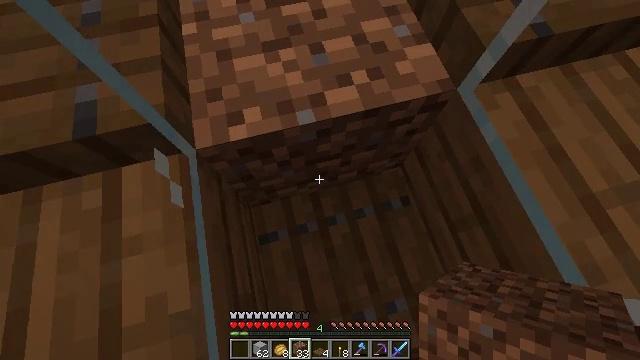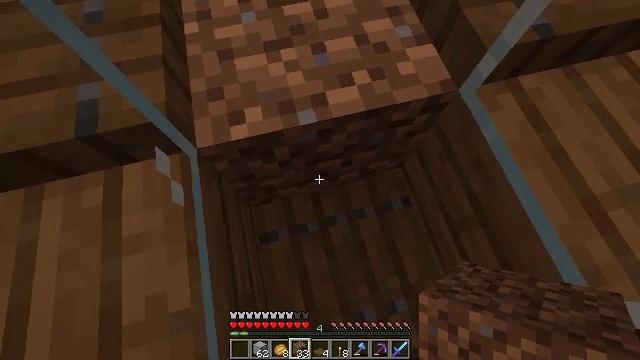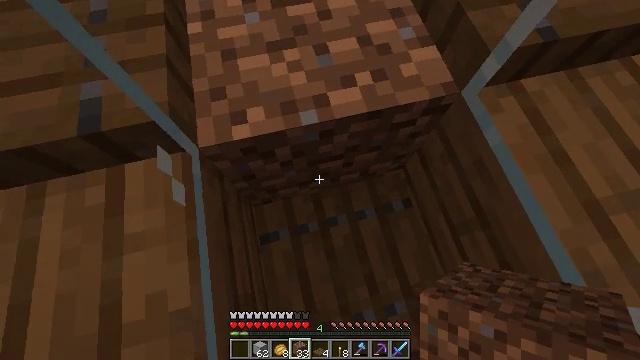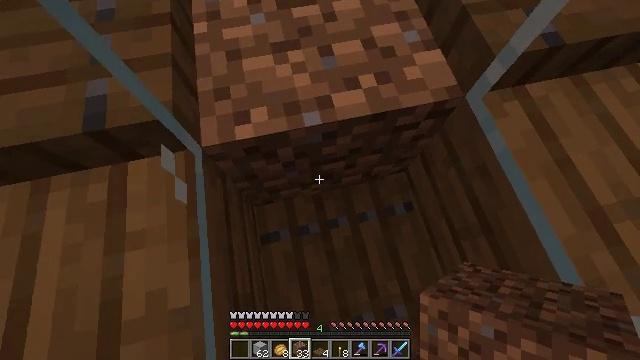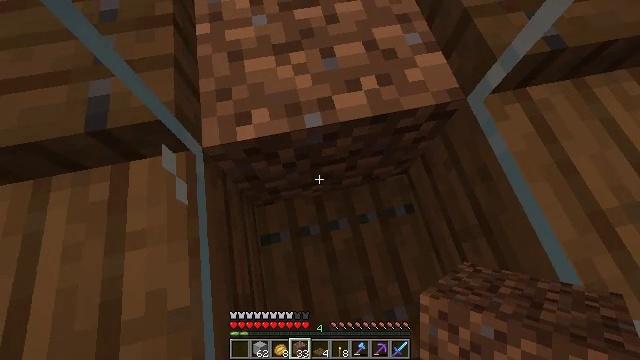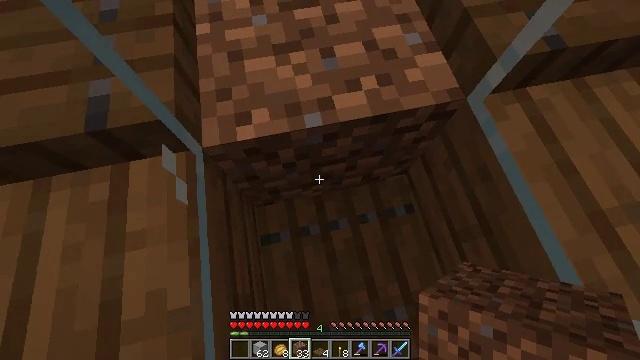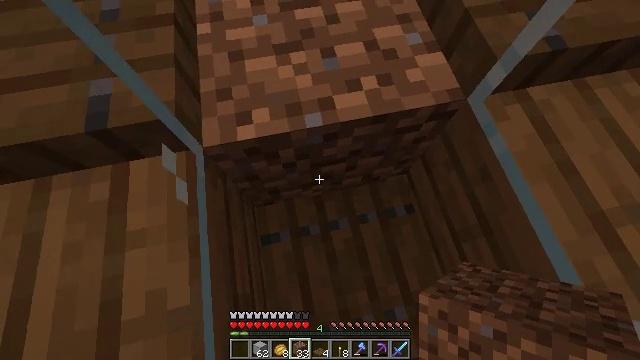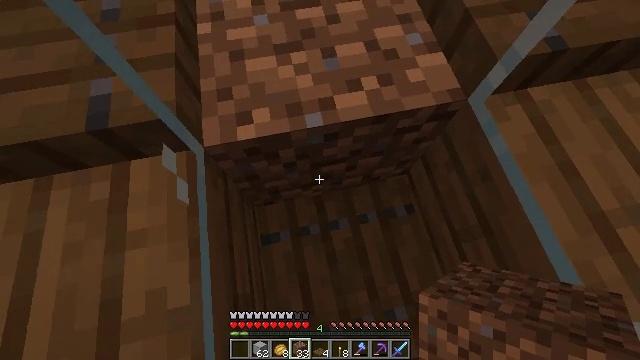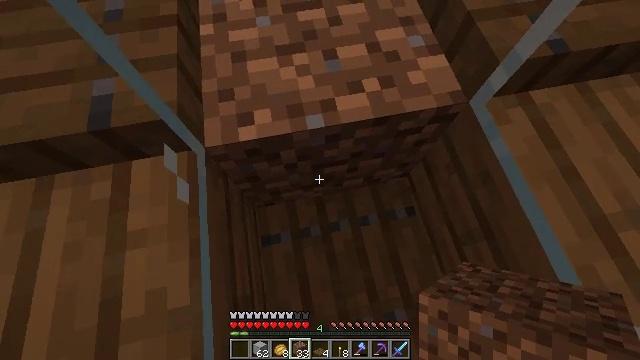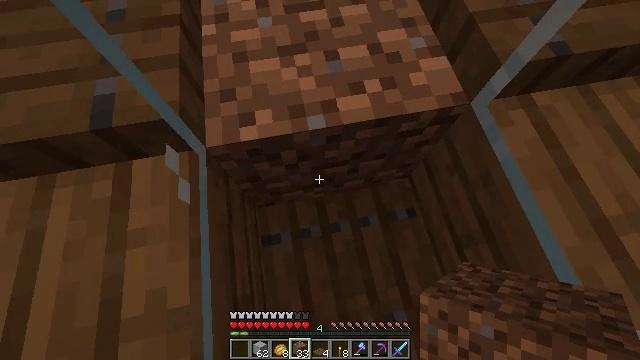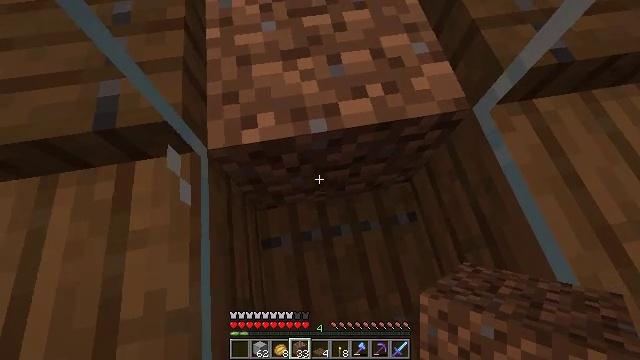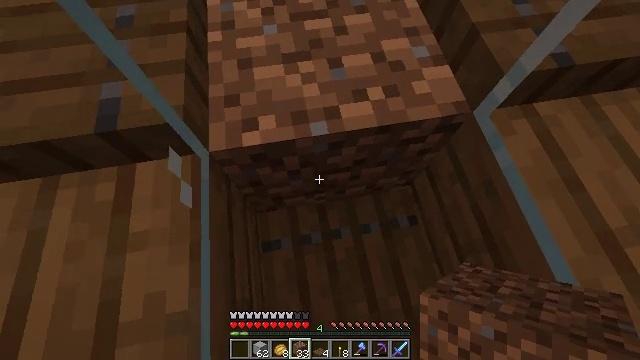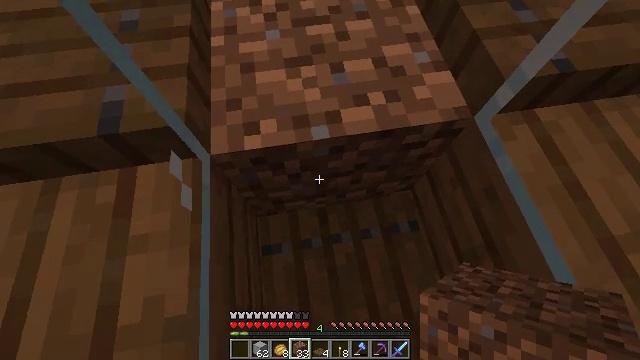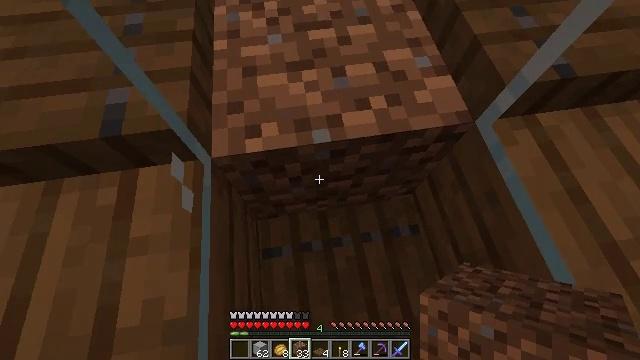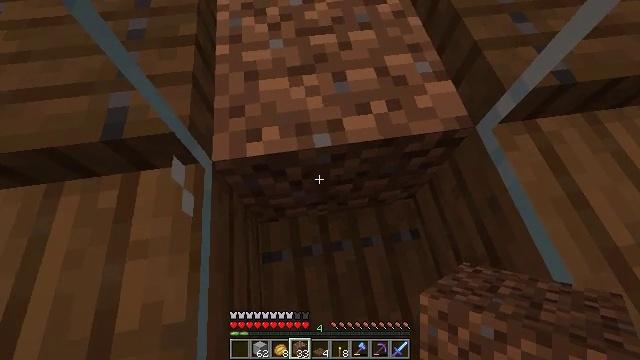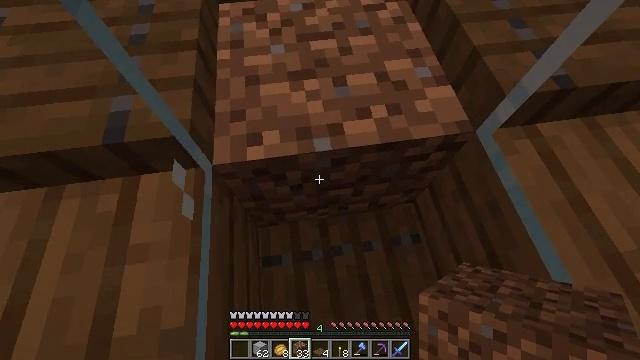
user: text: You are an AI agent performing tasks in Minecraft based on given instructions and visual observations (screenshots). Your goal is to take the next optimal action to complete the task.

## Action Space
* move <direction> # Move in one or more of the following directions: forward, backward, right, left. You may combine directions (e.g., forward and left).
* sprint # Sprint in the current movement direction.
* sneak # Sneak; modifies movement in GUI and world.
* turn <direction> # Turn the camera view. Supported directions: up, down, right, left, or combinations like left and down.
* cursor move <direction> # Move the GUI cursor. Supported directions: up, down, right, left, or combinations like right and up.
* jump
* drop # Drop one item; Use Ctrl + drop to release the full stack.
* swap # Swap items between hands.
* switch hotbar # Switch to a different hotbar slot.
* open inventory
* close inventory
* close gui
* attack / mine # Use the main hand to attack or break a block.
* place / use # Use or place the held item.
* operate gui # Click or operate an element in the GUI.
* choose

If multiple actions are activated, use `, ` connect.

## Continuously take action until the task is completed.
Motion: motion action
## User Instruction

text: Retrieve the spruce trapdoor by mining.
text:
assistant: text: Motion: no_op
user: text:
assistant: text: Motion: no_op
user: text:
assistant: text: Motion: turn left
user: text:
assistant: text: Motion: no_op
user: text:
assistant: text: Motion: no_op
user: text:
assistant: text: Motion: no_op
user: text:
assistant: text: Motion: no_op
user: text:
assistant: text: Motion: no_op
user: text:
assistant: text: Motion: no_op
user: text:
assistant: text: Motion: no_op
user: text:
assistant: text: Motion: no_op
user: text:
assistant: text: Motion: no_op
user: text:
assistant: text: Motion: no_op
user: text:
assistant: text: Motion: no_op
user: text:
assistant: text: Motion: no_op
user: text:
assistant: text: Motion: no_op
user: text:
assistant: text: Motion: no_op
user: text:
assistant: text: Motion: no_op
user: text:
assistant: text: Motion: no_op
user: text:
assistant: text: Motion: no_op
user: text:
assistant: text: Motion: no_op
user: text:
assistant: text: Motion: no_op
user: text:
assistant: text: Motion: no_op
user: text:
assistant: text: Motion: no_op
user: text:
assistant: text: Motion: no_op
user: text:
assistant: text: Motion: no_op
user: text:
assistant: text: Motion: turn down
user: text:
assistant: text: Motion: turn right and down
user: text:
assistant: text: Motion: turn right and down
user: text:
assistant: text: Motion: turn right and down